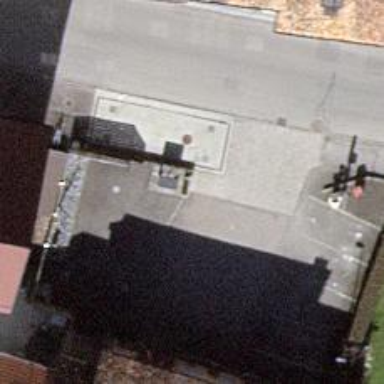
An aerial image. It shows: Restaurant.